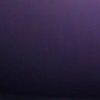
Label: space